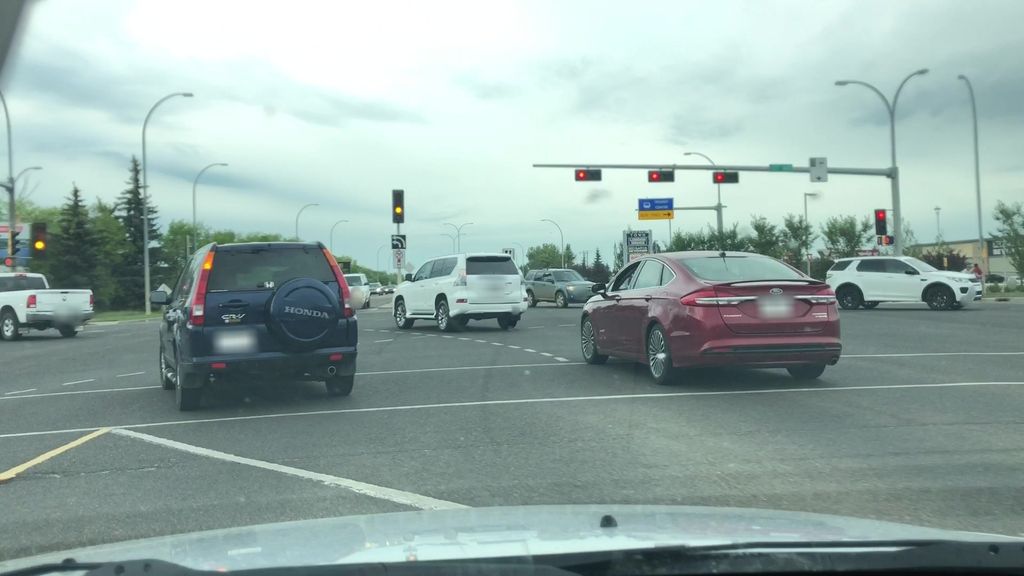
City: edmonton